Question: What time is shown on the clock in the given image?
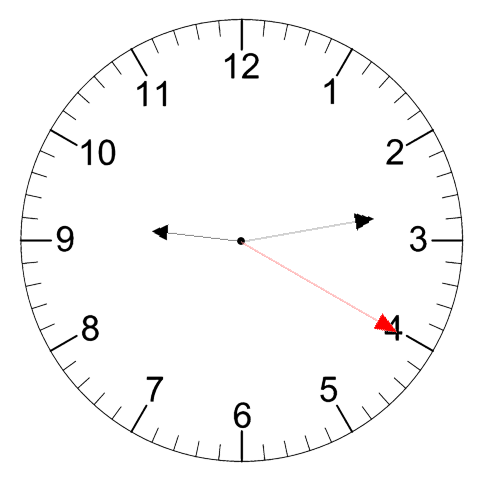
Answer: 09:13:20